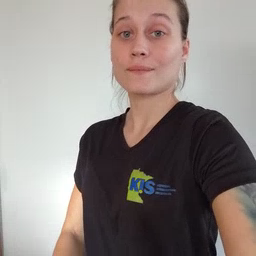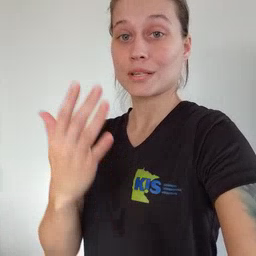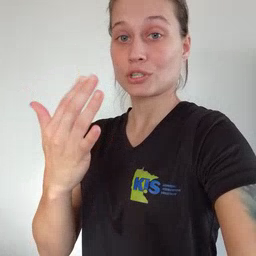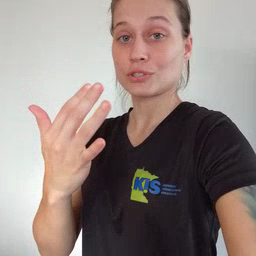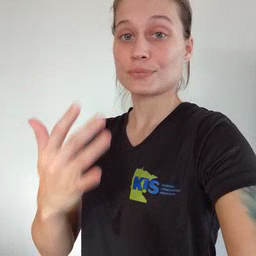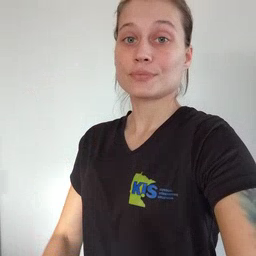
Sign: finger